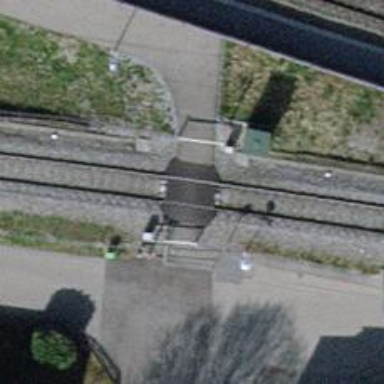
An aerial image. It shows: Railway crossing with barrier.